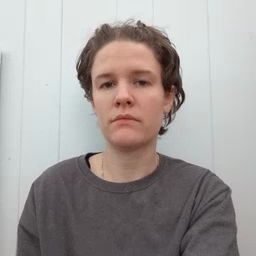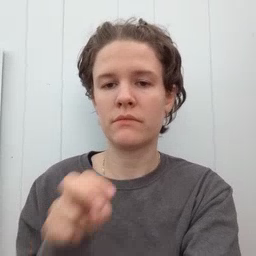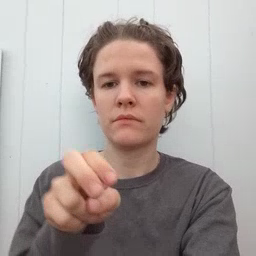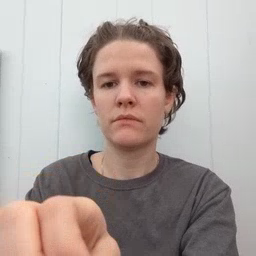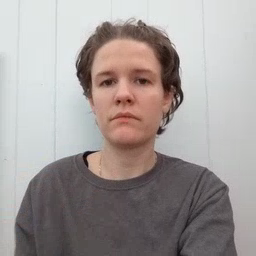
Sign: ride